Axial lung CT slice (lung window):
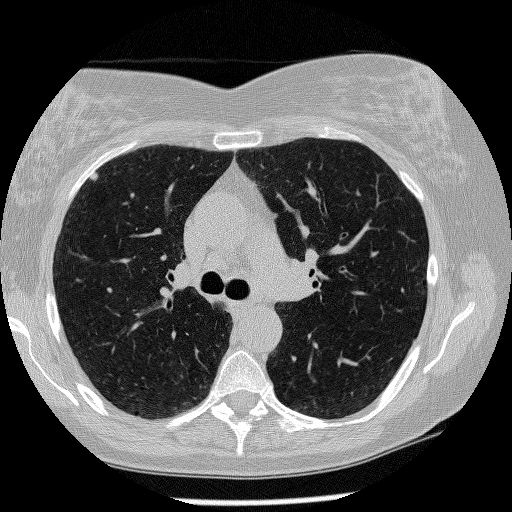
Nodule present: yes
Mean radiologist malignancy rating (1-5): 3.25